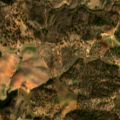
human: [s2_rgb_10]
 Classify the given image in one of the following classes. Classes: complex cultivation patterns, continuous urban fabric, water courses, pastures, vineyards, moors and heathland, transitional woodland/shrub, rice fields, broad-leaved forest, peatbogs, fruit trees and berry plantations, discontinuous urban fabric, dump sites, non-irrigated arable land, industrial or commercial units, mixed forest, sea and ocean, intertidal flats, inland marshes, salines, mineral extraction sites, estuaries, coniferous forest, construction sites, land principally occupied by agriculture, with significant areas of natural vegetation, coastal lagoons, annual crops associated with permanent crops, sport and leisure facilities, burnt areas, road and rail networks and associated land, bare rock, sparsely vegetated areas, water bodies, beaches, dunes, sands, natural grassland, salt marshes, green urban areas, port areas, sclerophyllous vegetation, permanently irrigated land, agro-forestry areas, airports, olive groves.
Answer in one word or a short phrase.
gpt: non-irrigated arable land, agro-forestry areas